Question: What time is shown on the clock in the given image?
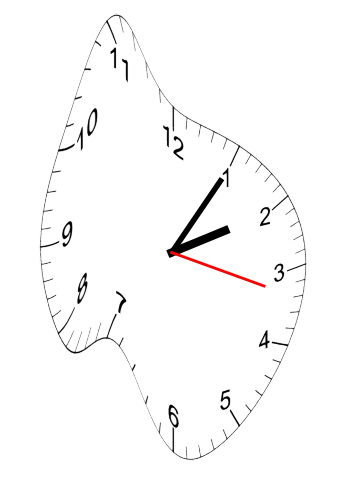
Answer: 02:05:17